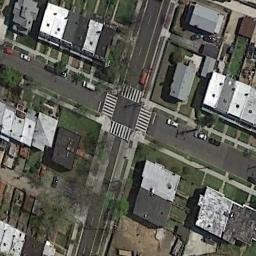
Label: intersection